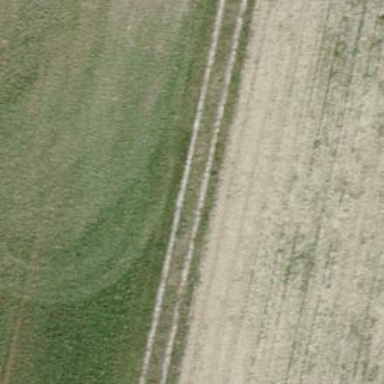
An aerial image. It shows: Pebblestone track with grade4 tracktype.